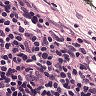
Metastatic tissue present: no